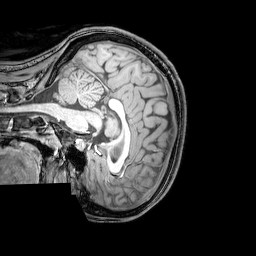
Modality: T1w
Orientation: sagittal
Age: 25
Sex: female
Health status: healthy
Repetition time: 0.081 s
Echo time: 0.037 s